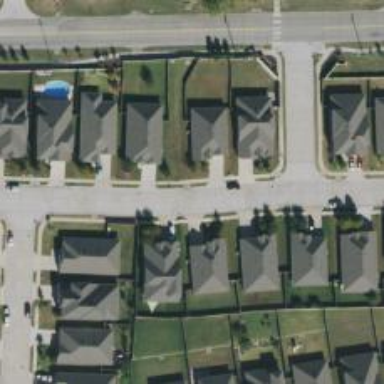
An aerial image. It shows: Residential road.